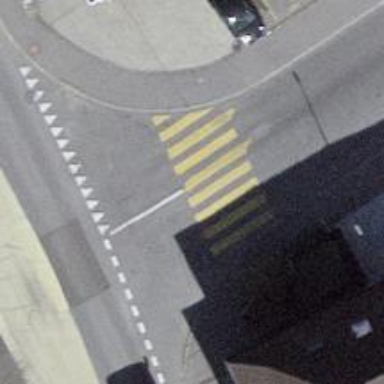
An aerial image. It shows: Kerb barrier.